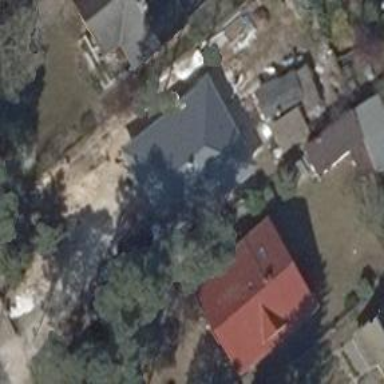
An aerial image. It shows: Detached building with gabled roof.